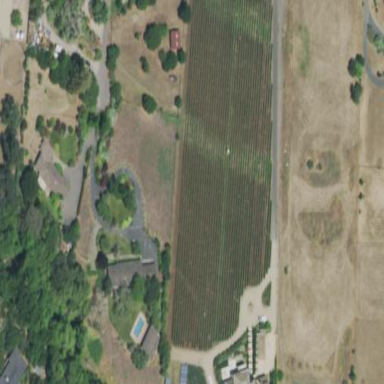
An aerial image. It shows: Vineyard with wine grapes as the main crop.